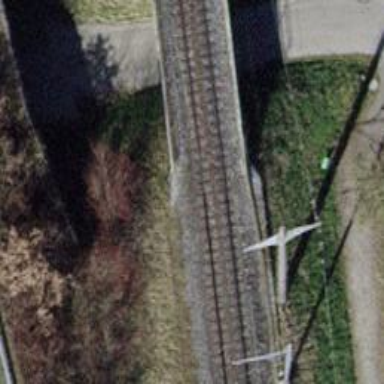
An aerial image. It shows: Railway bridge with electrified tracks and single rail.